Interaction volume radius: 5 \u00c5
Interaction volume height: 25 \u00c5
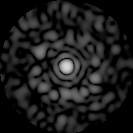
Disorder parameter: 0.8112